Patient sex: F
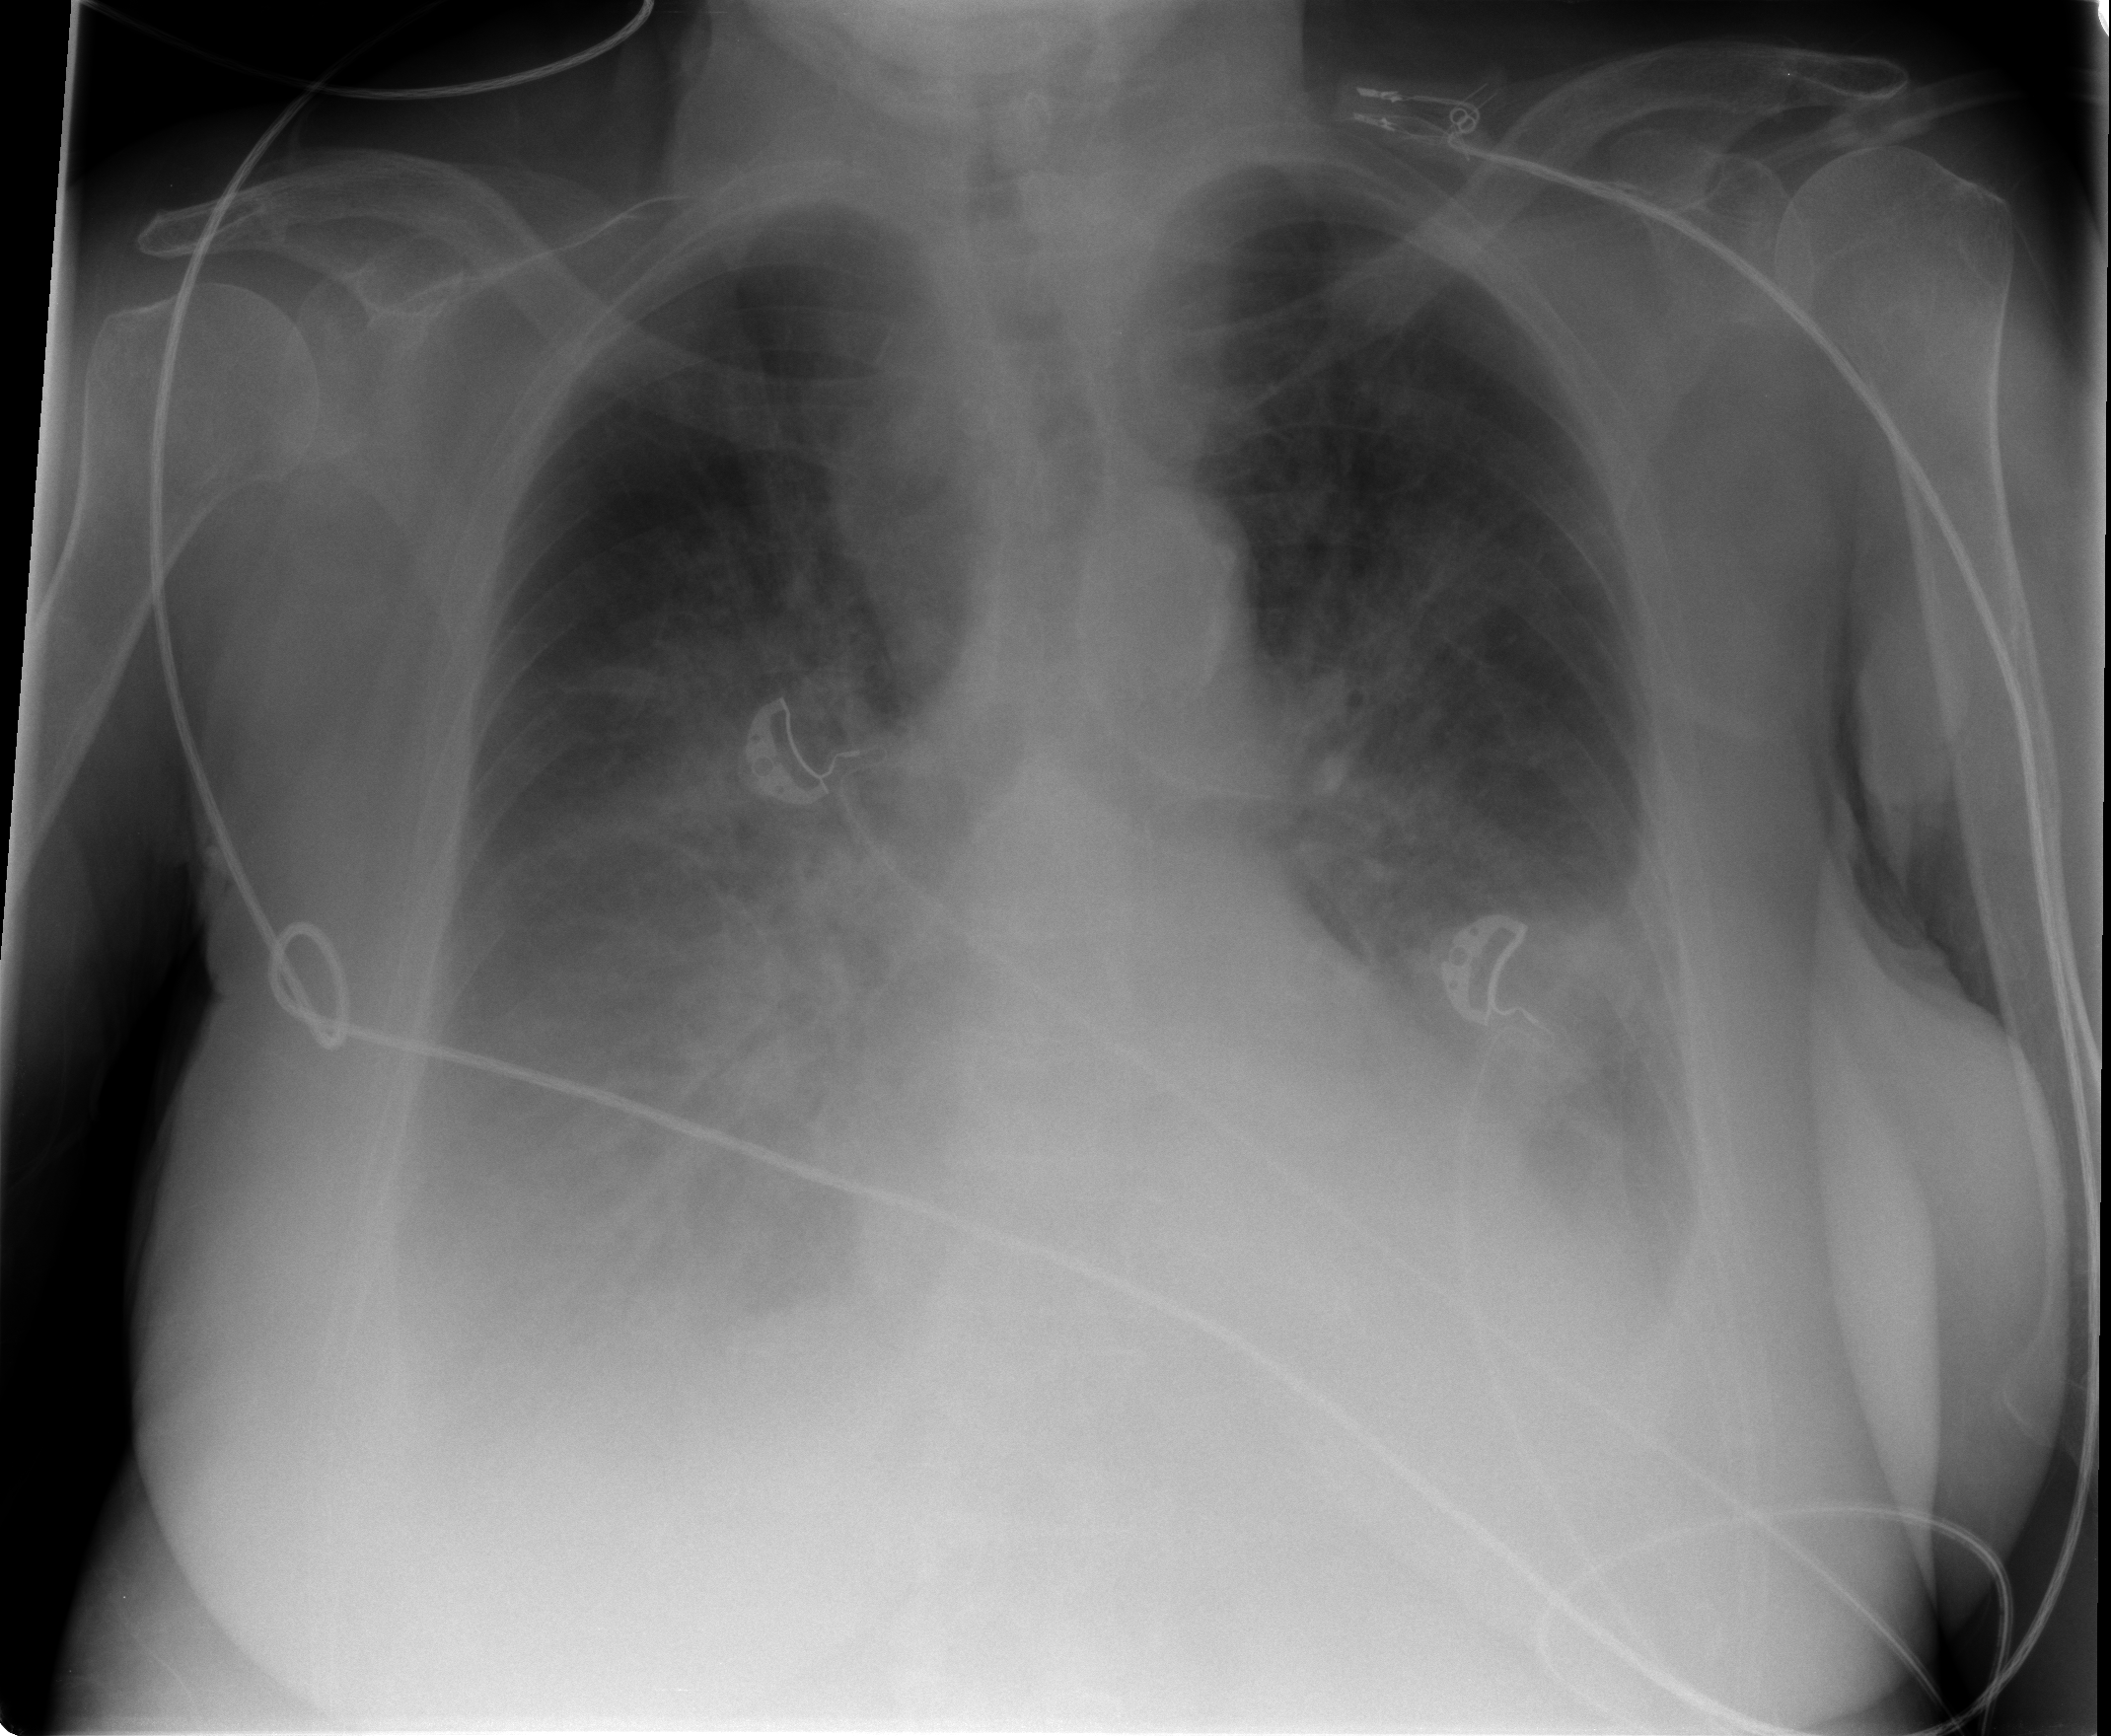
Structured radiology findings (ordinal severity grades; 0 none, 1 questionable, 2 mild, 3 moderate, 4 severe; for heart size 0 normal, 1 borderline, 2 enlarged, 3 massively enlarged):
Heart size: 0
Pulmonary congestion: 2
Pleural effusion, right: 3
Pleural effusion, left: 2
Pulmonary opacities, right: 4
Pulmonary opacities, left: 3
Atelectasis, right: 3
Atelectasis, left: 3